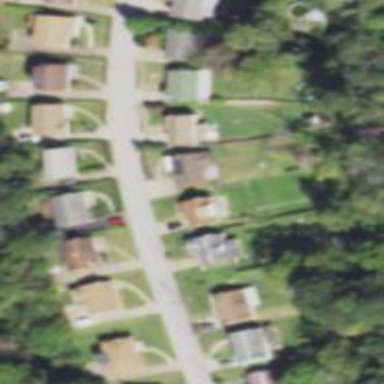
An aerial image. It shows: Driveway.